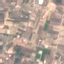
Land use / land cover: PermanentCrop